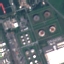
Label: Industrial